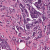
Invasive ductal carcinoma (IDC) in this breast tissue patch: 1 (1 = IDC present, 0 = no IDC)